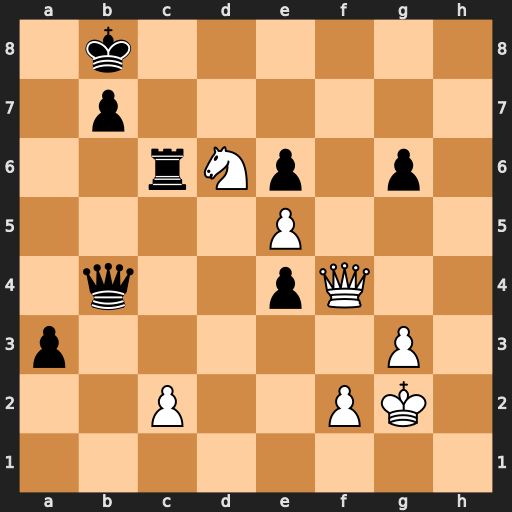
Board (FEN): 1k6/1p6/2rNp1p1/4P3/1q2pQ2/p5P1/2P2PK1/8
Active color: w
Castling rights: -
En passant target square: -
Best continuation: Qf8+ Rc8 Qxc8+